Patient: sex M, age 71
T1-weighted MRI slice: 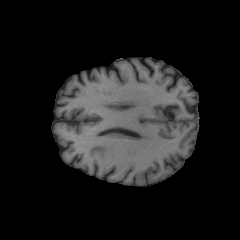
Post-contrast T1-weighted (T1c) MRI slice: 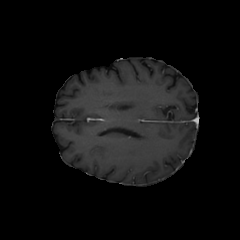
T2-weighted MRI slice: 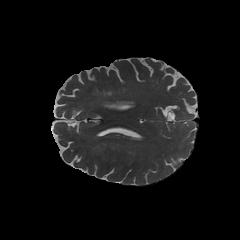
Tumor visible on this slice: no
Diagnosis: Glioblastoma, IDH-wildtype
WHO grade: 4